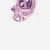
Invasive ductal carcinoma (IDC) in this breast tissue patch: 0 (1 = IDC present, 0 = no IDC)